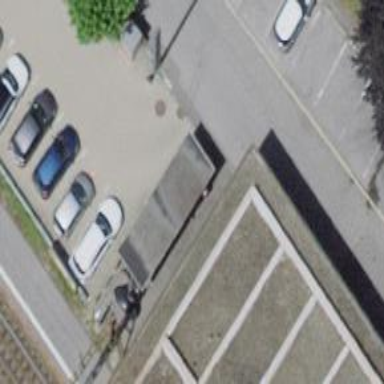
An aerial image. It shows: Asphalt surface designated for motorcycle parking.